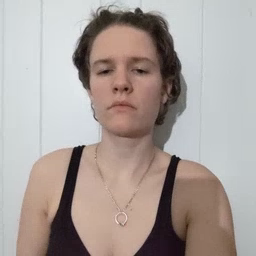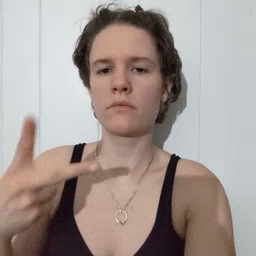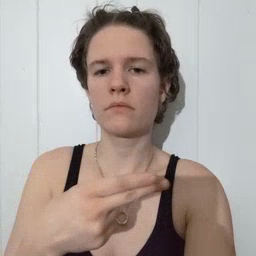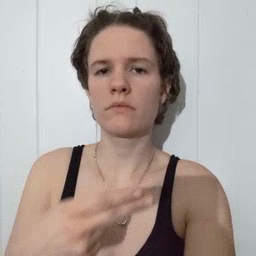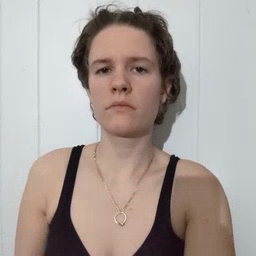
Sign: cut